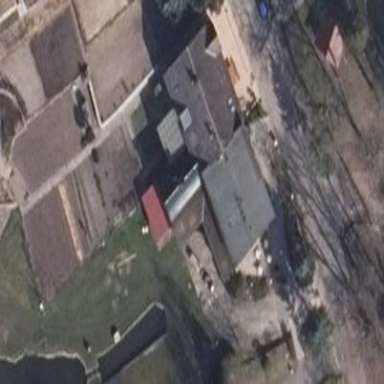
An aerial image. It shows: Hotel building also serves as bed and breakfast guest house.